Field crop: tomato
Growth stage: 1
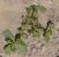
Species: portulaca